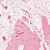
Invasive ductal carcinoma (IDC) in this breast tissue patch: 0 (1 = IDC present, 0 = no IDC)